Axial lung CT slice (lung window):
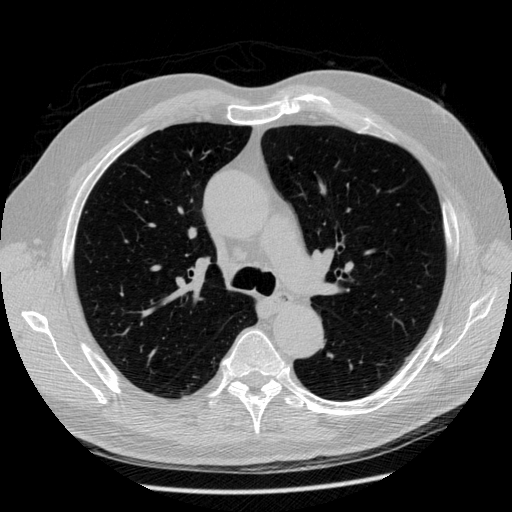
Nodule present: no